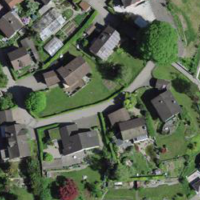
EUNIS habitat code: 55
Species observed at this site:
Prunella vulgaris